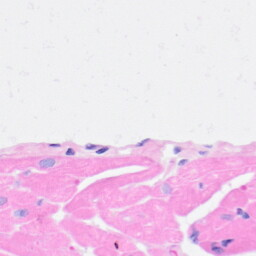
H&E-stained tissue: Heart